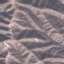
Land use / land cover: HerbaceousVegetation